Field crop: maize
Growth stage: 2
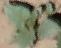
Species: datura